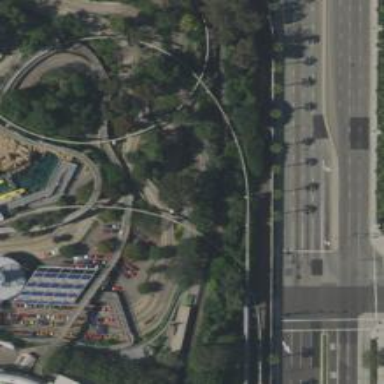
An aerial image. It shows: Monorail railway.